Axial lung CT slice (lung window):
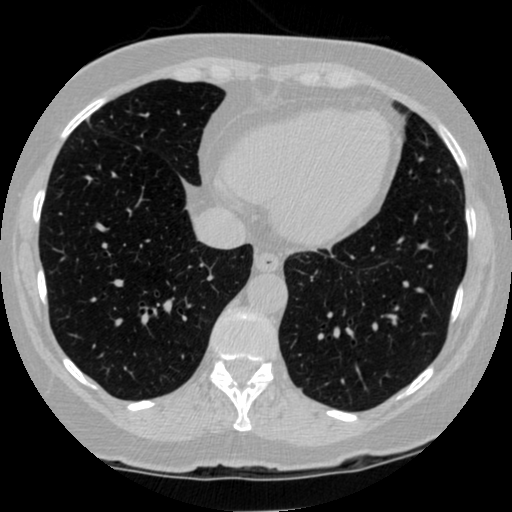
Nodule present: no